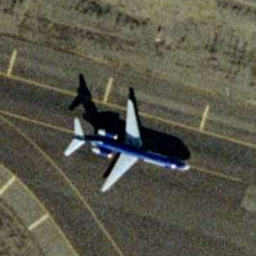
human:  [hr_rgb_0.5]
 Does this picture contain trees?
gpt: no